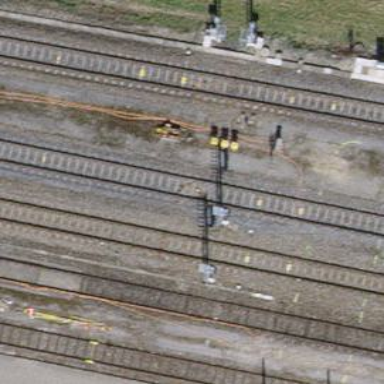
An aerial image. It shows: Railway signal.